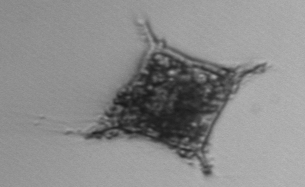
Label: Dictyocha